Interaction volume radius: 10 \u00c5
Interaction volume height: 30 \u00c5
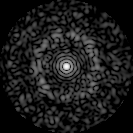
Disorder parameter: 0.8285